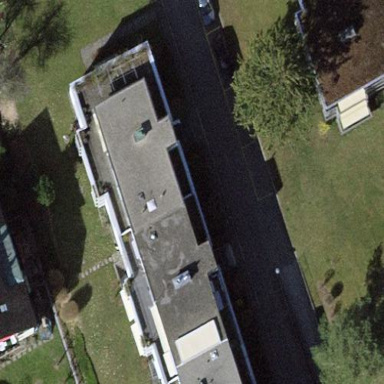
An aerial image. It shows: Building with apartments and flat roof.